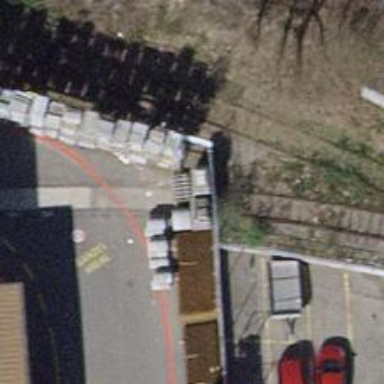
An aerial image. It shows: Abandoned railway spur with one track.